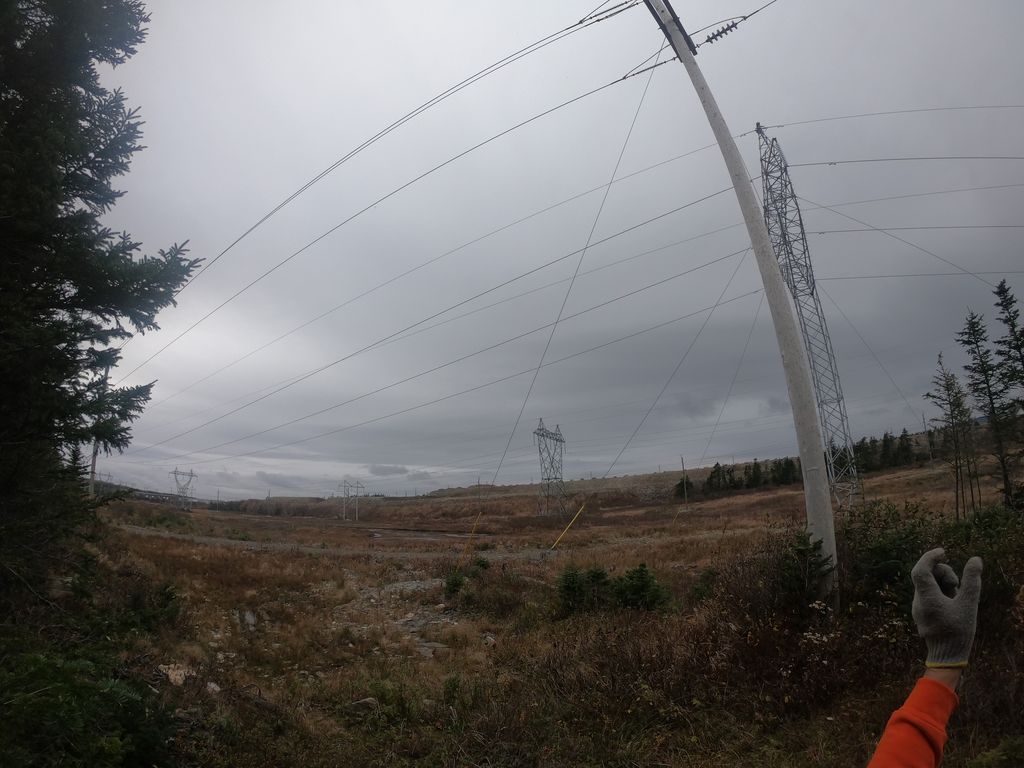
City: st_johns